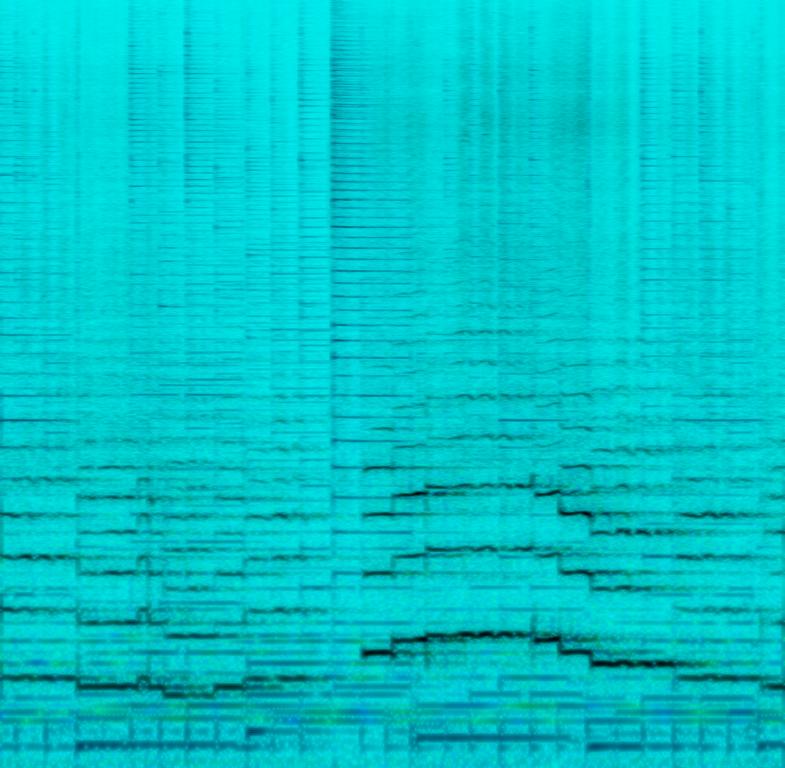
This is an instrumental flute music piece. The flute is playing a gentle melody while an acoustic guitar is playing an arpeggio in the background. There is a calming, relaxing atmosphere. This piece would fit perfectly in the background of a meditation video. It could also be used in the soundtrack of a documentary during serene scenery shots.